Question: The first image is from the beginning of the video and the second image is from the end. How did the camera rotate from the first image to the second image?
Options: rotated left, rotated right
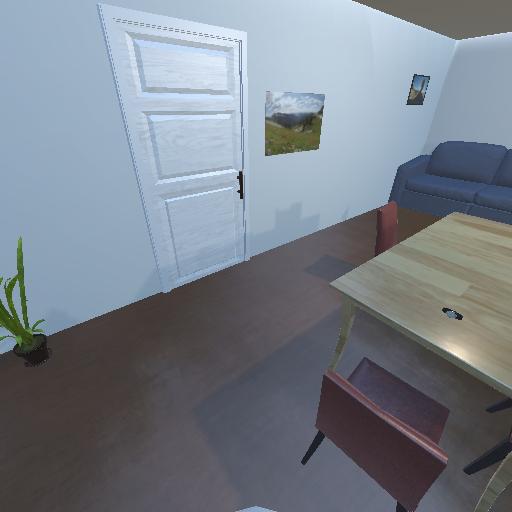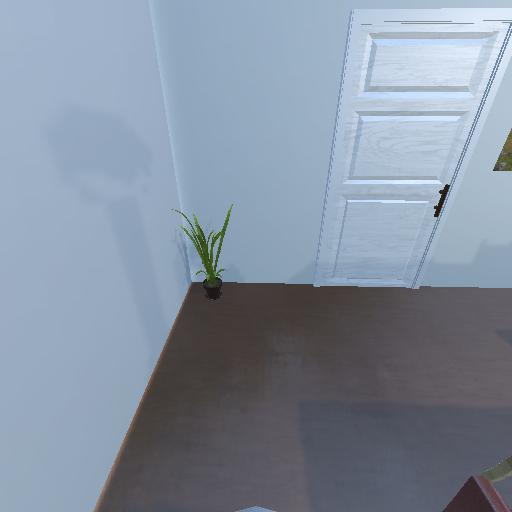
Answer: rotated left